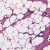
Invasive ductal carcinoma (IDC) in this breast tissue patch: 1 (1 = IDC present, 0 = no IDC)